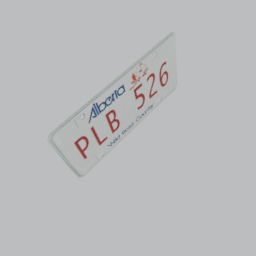
Label: mechanical